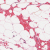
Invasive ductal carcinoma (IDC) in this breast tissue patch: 0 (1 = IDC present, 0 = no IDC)